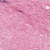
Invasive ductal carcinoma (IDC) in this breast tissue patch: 0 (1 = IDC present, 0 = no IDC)